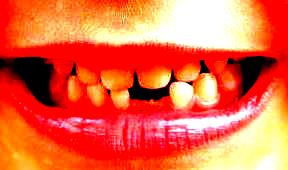
Condition: hypodontia